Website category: book
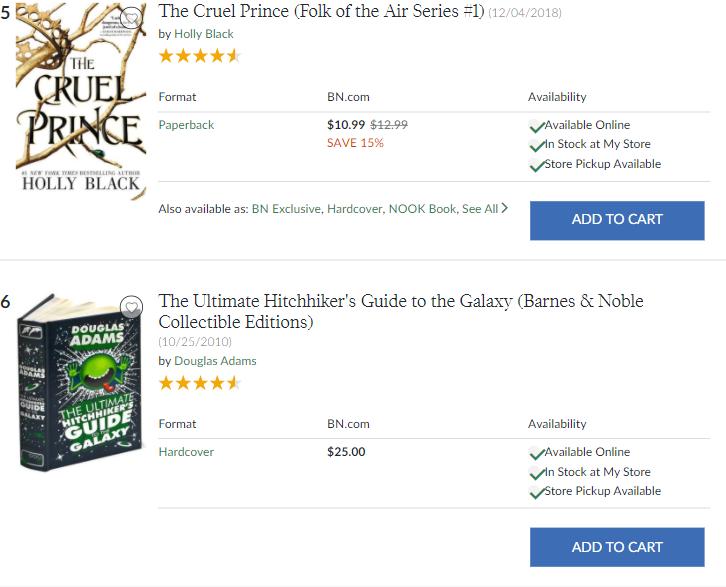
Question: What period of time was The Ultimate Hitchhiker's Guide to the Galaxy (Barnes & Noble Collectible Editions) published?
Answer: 10/25/2010

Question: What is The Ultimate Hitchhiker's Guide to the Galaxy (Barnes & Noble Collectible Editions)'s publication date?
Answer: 10/25/2010

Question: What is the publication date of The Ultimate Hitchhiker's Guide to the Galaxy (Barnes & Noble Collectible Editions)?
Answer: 10/25/2010

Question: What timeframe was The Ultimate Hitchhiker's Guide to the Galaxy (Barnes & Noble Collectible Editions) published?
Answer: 10/25/2010

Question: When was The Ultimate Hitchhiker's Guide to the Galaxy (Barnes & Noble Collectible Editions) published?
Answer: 10/25/2010

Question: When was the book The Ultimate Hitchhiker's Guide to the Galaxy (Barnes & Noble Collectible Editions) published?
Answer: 10/25/2010

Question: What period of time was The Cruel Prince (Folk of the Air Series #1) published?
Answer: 12/04/2018

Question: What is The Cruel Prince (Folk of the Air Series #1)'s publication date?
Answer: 12/04/2018

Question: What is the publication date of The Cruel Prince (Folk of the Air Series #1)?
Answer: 12/04/2018

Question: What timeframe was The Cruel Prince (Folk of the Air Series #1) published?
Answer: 12/04/2018

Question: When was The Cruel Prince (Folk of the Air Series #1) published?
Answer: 12/04/2018

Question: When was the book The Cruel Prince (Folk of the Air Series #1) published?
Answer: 12/04/2018

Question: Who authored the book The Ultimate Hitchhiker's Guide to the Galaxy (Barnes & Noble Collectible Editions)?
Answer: Douglas Adams

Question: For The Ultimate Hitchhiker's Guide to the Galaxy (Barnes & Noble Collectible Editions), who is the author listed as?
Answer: Douglas Adams

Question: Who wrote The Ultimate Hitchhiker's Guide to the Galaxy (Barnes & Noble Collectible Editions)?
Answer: Douglas Adams

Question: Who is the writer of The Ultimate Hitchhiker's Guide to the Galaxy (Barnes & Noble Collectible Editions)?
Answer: Douglas Adams

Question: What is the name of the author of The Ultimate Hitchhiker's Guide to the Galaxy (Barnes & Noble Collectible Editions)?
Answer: Douglas Adams

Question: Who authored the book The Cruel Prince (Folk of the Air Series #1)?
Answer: Holly Black

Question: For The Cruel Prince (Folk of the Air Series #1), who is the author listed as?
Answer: Holly Black

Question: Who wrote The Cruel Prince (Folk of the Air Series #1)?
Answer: Holly Black

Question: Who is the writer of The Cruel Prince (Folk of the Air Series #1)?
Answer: Holly Black

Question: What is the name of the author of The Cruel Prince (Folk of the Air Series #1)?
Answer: Holly Black

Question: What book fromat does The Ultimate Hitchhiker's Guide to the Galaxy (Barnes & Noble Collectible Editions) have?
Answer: Hardcover

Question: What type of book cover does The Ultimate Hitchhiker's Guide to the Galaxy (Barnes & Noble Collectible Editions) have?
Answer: Hardcover

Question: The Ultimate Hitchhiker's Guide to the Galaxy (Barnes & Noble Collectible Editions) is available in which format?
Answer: Hardcover

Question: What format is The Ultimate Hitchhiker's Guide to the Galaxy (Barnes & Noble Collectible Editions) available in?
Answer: Hardcover

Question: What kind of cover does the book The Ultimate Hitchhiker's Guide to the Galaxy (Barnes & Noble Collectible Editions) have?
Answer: Hardcover

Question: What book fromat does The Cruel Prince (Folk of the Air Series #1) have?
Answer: Paperback

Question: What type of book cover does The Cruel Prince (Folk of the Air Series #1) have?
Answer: Paperback

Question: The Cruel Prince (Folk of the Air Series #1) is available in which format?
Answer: Paperback

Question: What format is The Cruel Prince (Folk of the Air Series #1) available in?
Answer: Paperback

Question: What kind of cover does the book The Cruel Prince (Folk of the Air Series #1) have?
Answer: Paperback

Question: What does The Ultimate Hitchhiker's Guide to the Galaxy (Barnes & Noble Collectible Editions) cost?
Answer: $25.00

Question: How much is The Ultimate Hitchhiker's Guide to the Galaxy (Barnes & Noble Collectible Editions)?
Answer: $25.00

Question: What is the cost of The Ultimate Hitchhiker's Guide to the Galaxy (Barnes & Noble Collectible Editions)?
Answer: $25.00

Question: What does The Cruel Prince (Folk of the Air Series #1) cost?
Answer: $10.99

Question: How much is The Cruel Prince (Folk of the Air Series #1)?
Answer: $10.99

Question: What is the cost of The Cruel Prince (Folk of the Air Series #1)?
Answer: $10.99

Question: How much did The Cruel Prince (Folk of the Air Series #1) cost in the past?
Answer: $12.99

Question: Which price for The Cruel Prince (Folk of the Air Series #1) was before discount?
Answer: $12.99

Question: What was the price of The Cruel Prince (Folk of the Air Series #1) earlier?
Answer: $12.99

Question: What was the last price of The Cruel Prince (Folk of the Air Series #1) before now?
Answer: $12.99

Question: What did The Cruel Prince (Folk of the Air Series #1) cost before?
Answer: $12.99

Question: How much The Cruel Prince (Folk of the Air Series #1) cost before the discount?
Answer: $12.99

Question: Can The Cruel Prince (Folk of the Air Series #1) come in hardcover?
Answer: yes

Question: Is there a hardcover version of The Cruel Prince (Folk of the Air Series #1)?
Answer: yes

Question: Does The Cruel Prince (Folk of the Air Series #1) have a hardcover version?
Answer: yes

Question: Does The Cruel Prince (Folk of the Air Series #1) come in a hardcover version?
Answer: yes

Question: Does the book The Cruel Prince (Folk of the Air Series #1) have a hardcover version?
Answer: yes

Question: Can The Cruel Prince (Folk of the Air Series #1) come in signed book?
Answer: no

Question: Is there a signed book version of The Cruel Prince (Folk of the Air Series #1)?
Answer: no

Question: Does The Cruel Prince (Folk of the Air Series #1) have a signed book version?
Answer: no

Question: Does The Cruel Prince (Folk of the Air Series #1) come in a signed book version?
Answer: no

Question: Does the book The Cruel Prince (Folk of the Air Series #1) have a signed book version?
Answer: no

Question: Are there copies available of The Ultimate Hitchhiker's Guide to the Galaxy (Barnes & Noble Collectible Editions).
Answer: yes

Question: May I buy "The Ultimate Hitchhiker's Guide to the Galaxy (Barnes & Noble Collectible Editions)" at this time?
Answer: yes

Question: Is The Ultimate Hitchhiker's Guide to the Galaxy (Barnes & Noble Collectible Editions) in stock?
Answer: yes

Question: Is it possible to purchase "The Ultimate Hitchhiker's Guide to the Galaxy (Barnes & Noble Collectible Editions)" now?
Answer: yes

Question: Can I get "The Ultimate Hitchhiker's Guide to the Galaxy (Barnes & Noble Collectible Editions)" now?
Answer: yes

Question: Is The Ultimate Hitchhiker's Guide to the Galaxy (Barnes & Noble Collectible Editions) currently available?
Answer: yes

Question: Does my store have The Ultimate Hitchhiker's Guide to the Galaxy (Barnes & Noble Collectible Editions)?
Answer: yes

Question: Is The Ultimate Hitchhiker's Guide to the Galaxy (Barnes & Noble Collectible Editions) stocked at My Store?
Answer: yes

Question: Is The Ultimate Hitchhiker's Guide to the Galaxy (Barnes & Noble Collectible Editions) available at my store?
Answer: yes

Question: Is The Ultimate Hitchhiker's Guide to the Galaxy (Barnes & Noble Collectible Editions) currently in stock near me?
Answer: yes